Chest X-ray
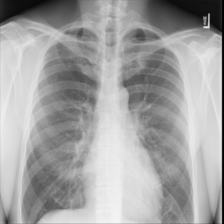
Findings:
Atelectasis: negative
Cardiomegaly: negative
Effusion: negative
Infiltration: negative
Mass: negative
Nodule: negative
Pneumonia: negative
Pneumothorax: negative
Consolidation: negative
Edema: negative
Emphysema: positive
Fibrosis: negative
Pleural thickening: negative
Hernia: negative